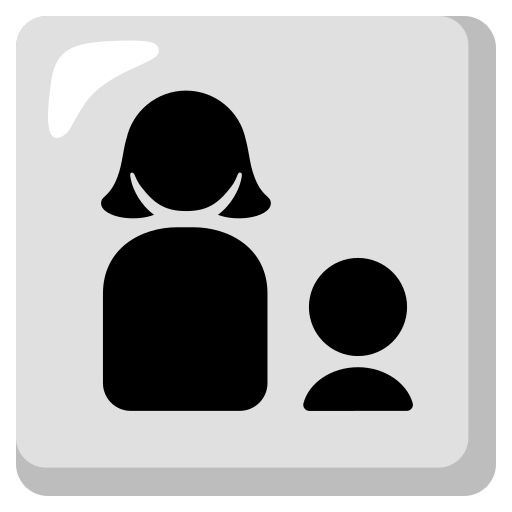
Emoji: 👩‍👦